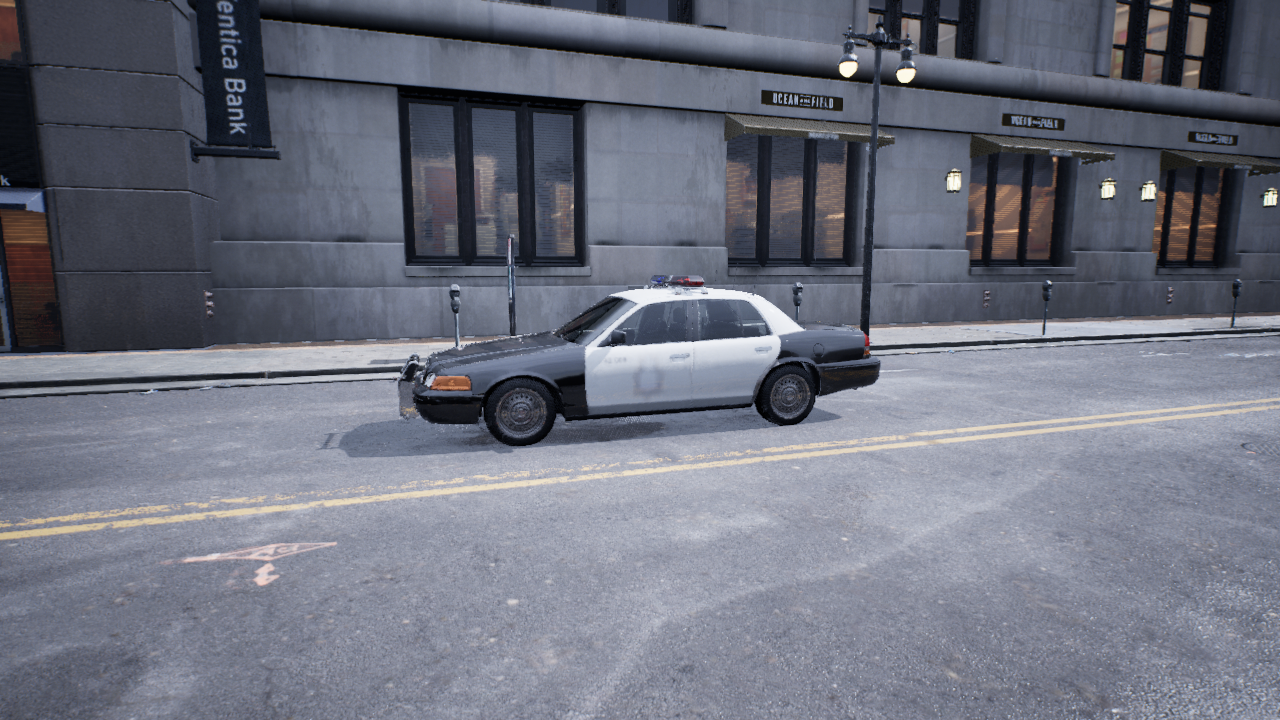
Venue: downtown
Lighting: overcast
Vehicle rig: sedan